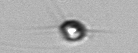
Label: Acanthoica_quattrospina